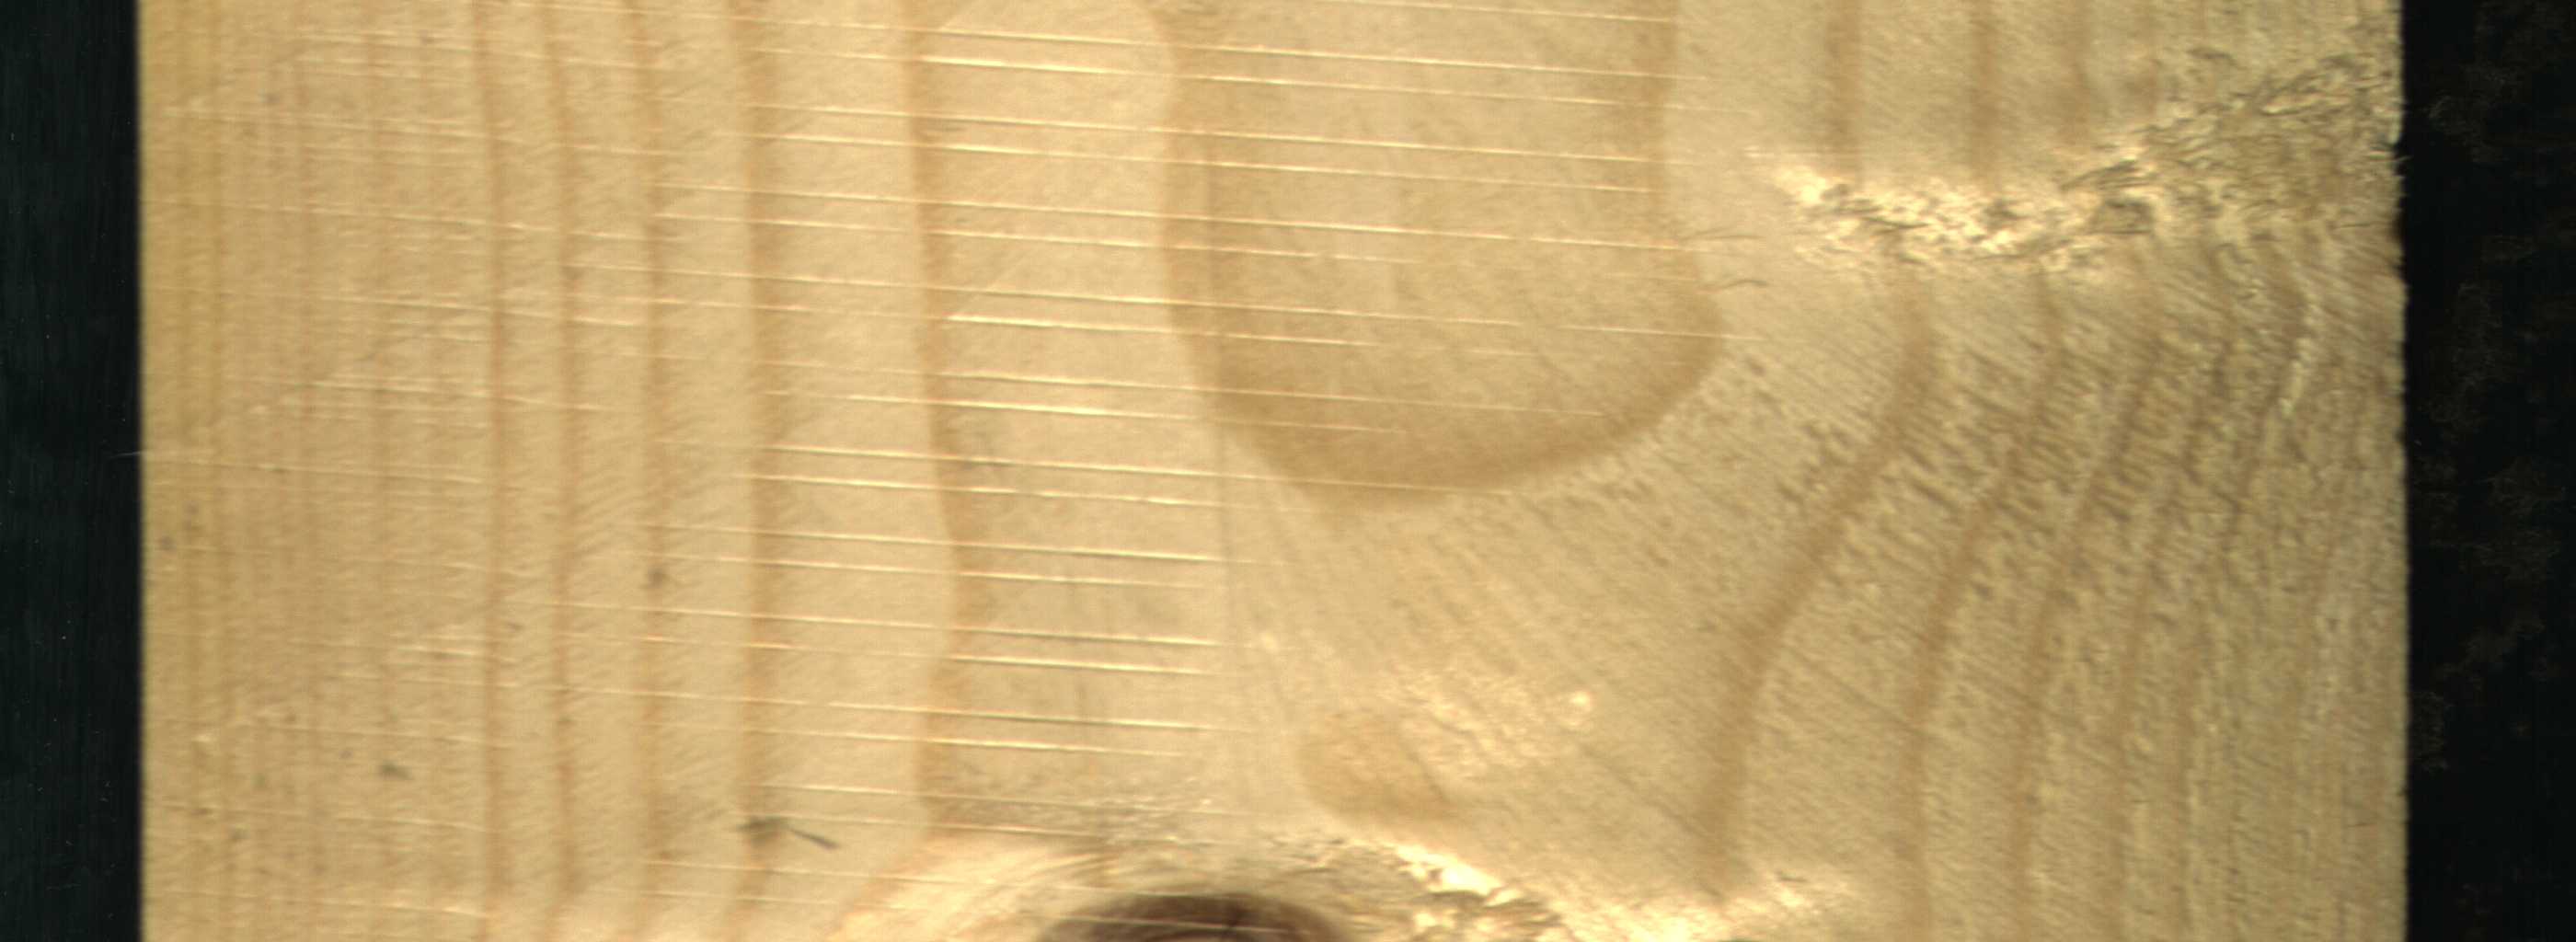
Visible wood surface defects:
Live_Knot